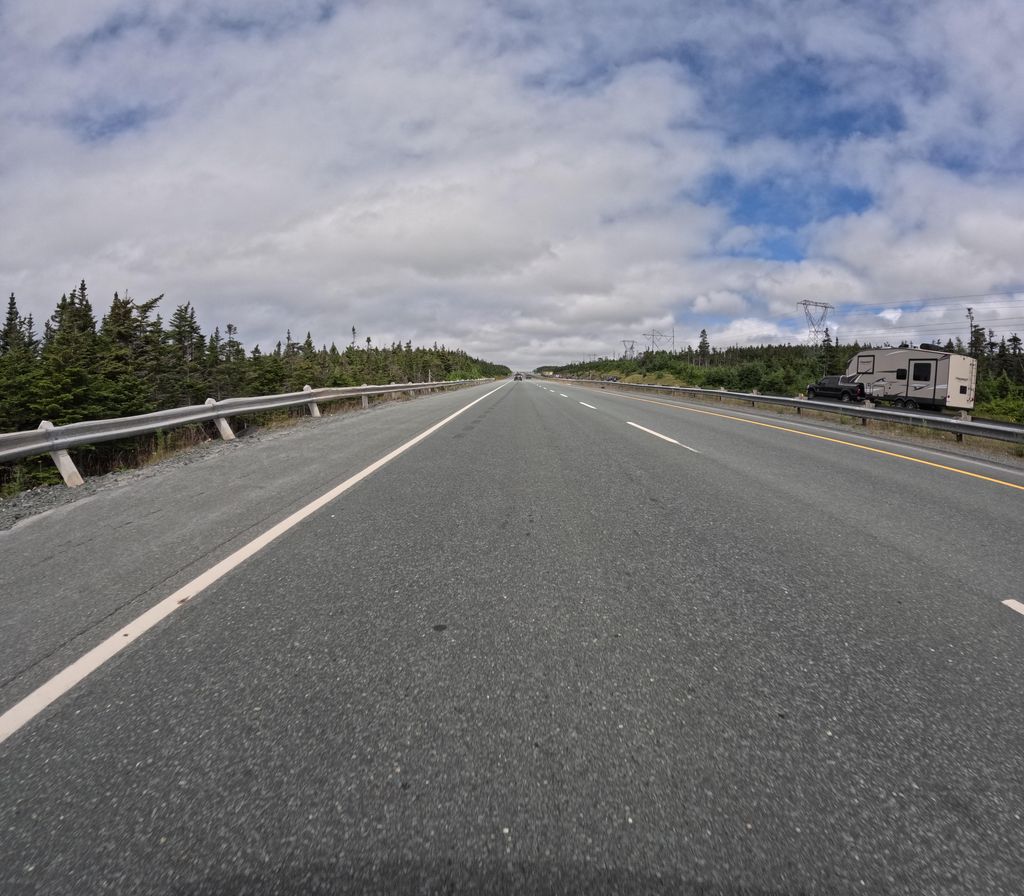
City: st_johns